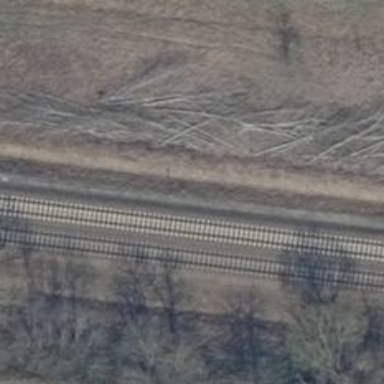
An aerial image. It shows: Railway with electrified contact lines.